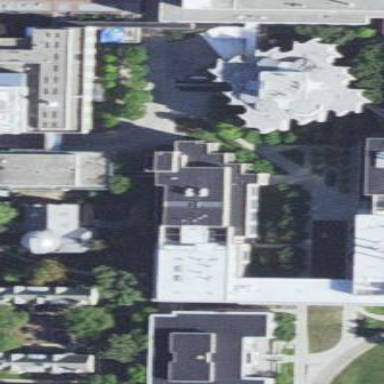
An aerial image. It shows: University building.